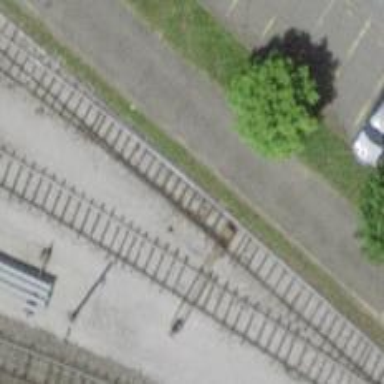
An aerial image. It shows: Railway switch.